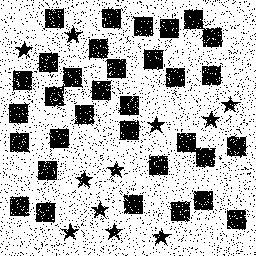
Squares: 33
Triangles: 0
Stars: 11
Total shapes: 44